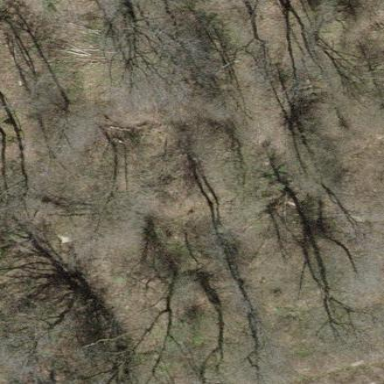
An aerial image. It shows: Forest area.